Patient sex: F
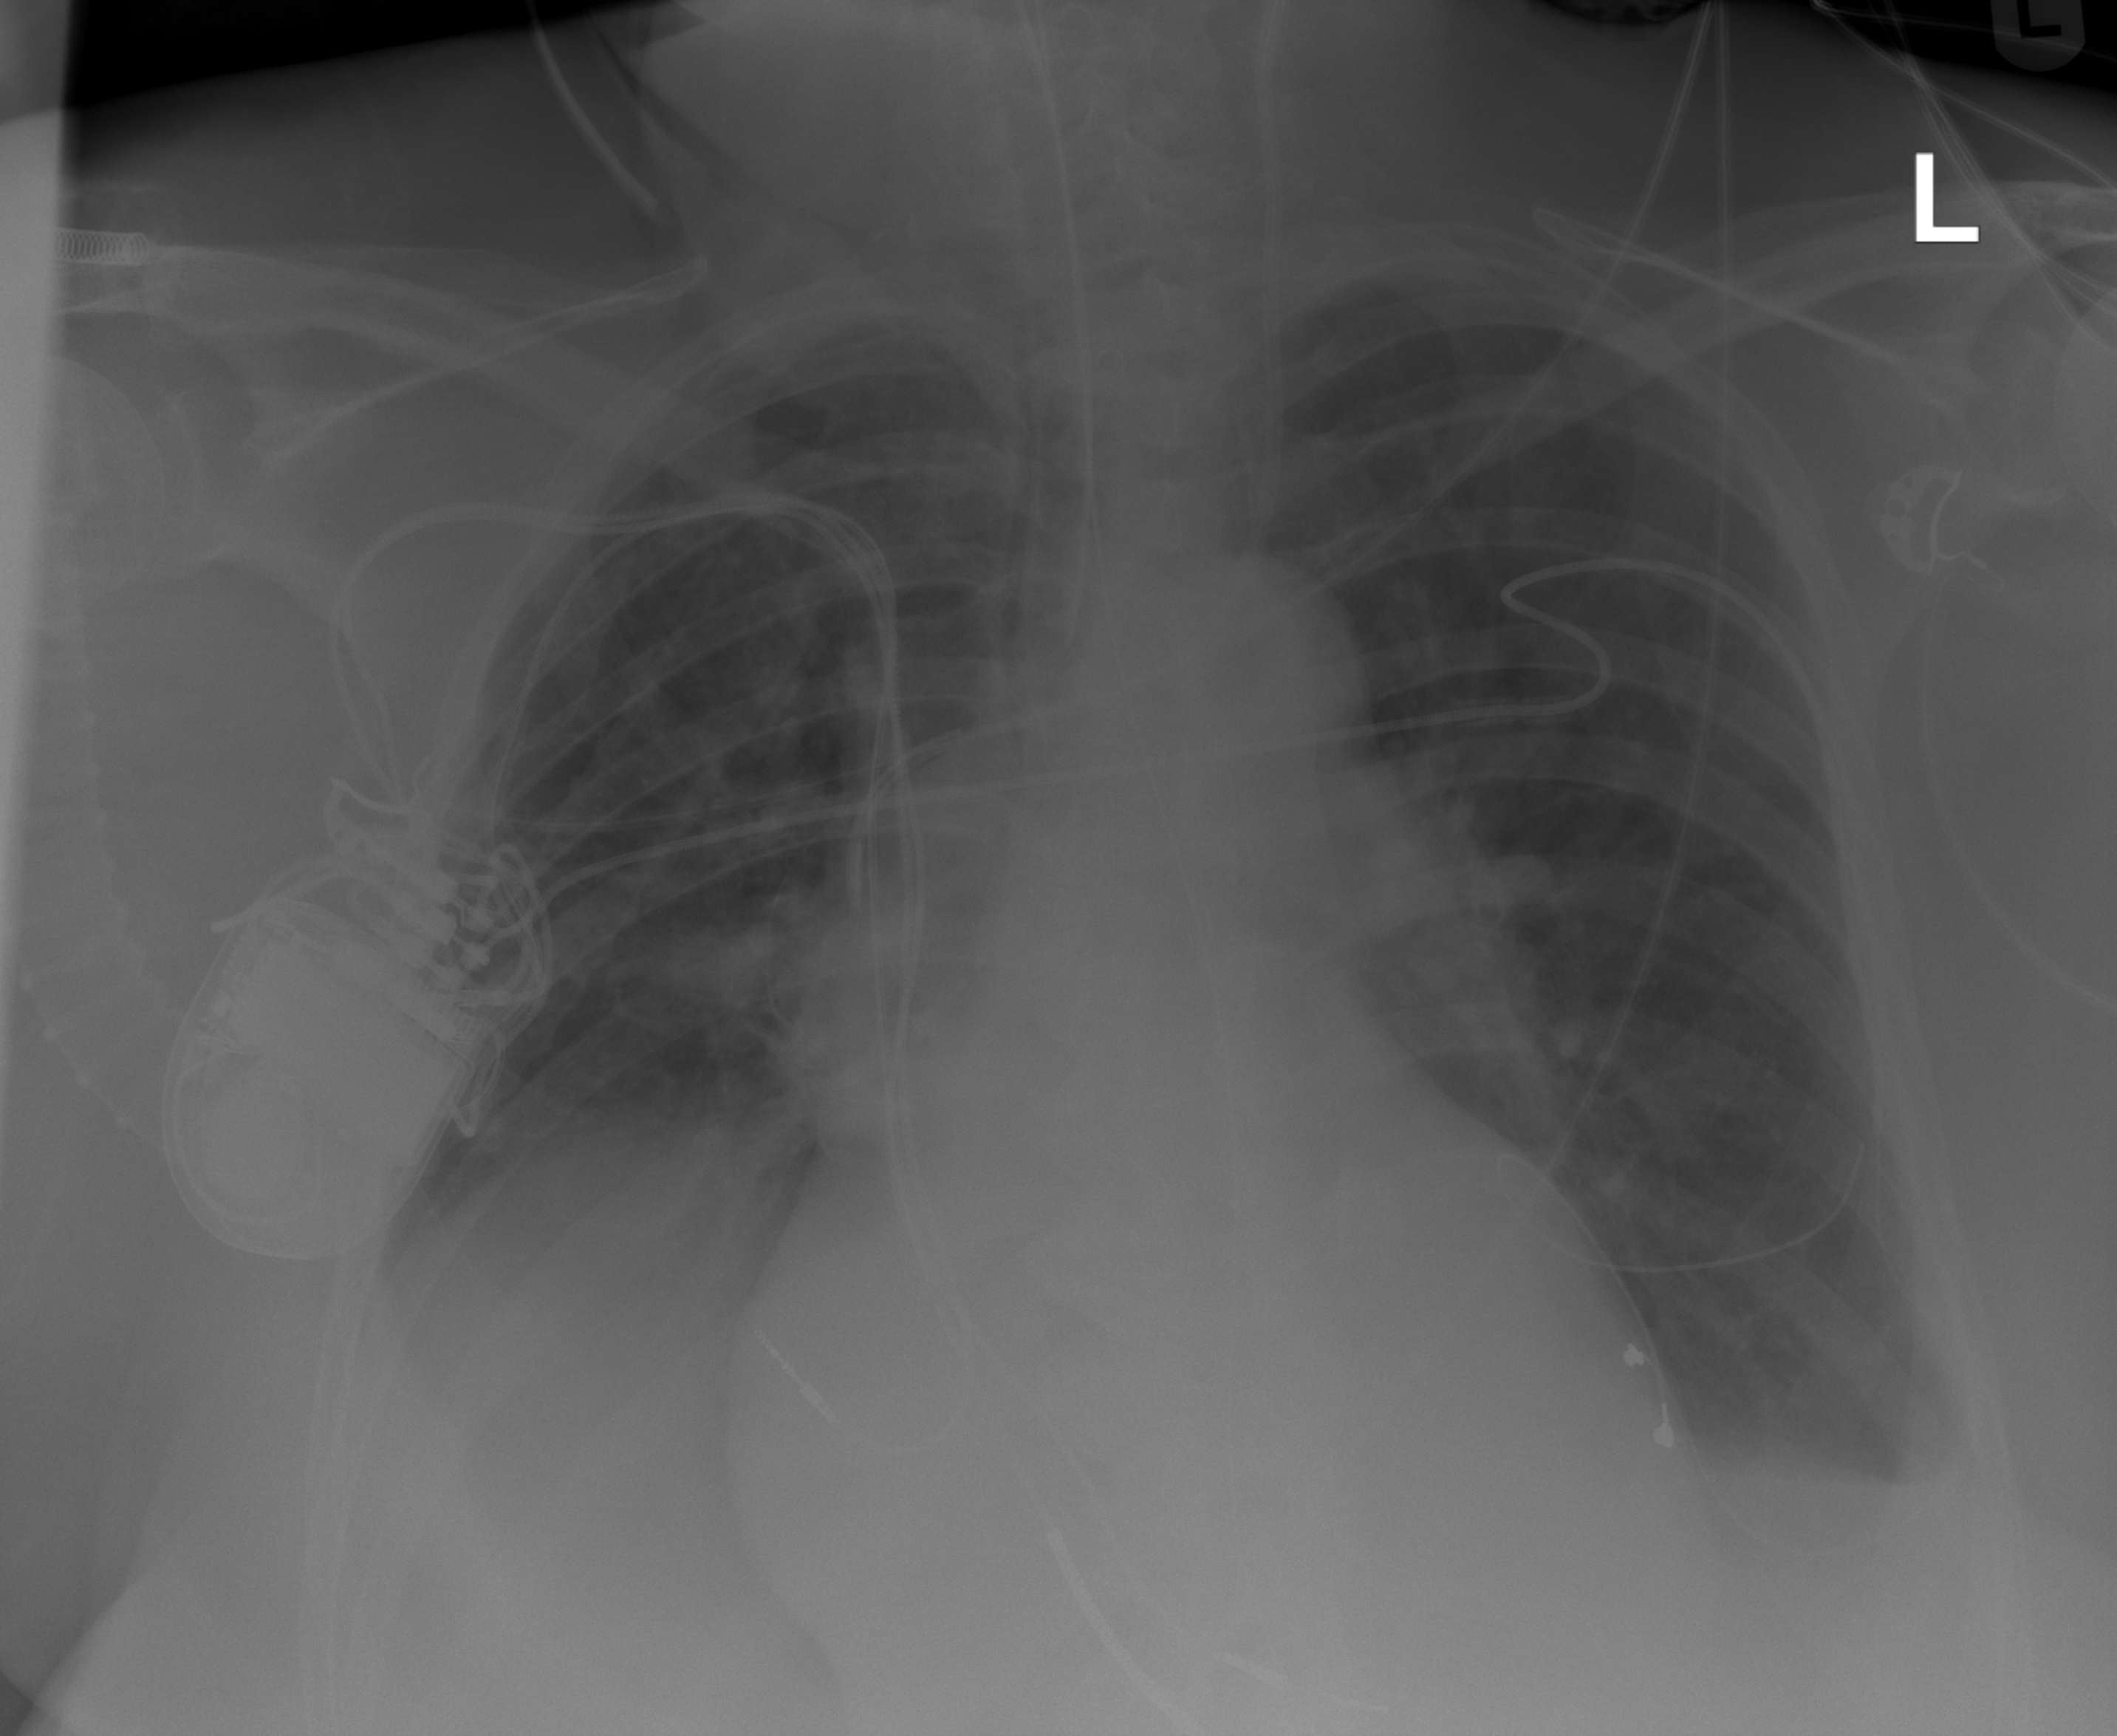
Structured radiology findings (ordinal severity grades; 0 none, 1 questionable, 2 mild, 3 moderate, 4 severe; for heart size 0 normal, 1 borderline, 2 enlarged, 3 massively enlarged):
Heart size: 3
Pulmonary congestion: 0
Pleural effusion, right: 3
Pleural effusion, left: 2
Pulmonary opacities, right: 0
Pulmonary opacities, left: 0
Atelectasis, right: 2
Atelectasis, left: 2